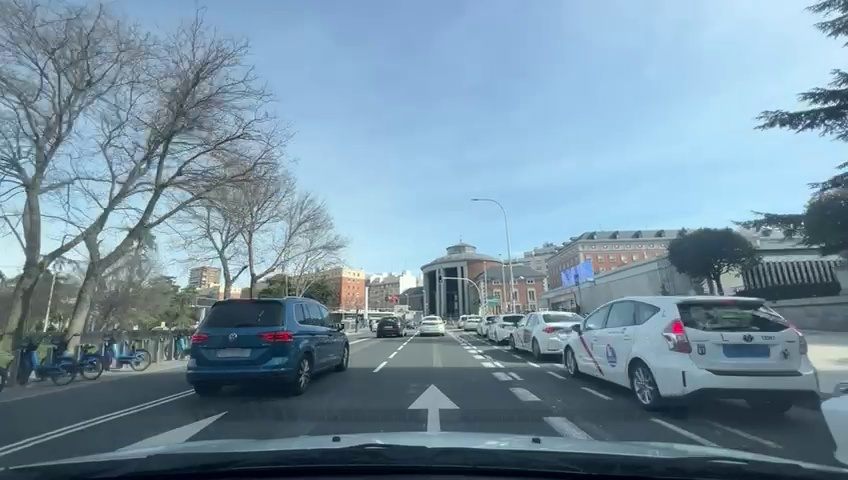
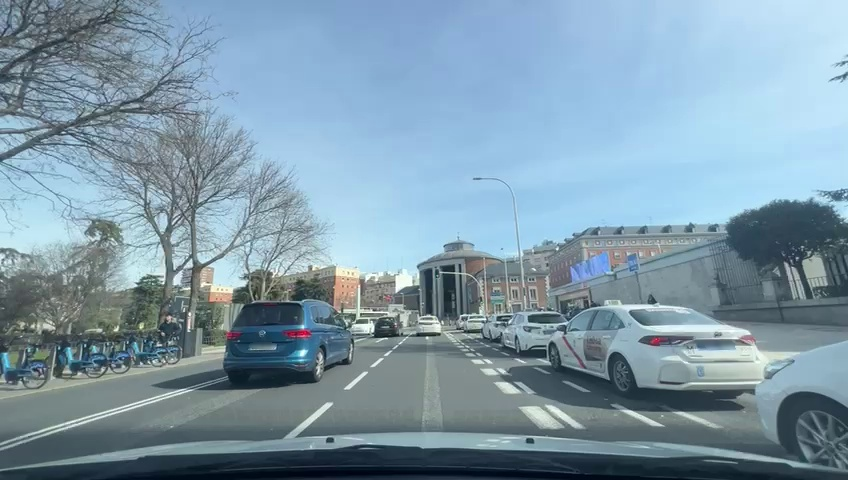
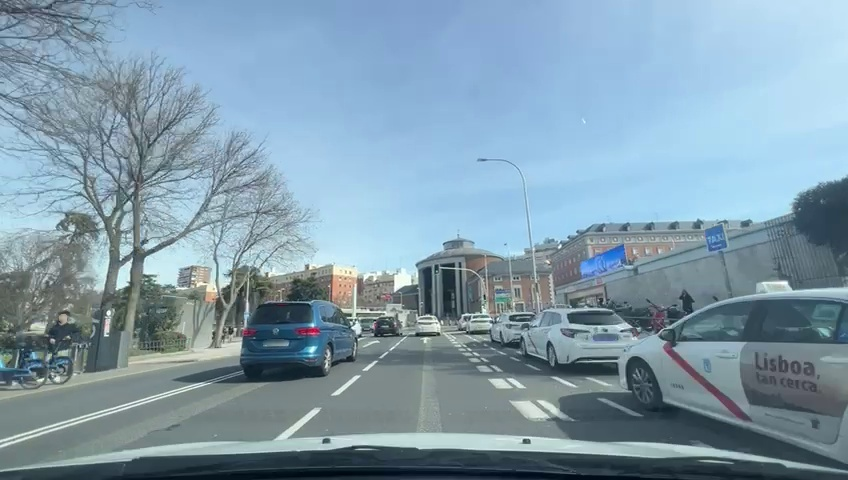
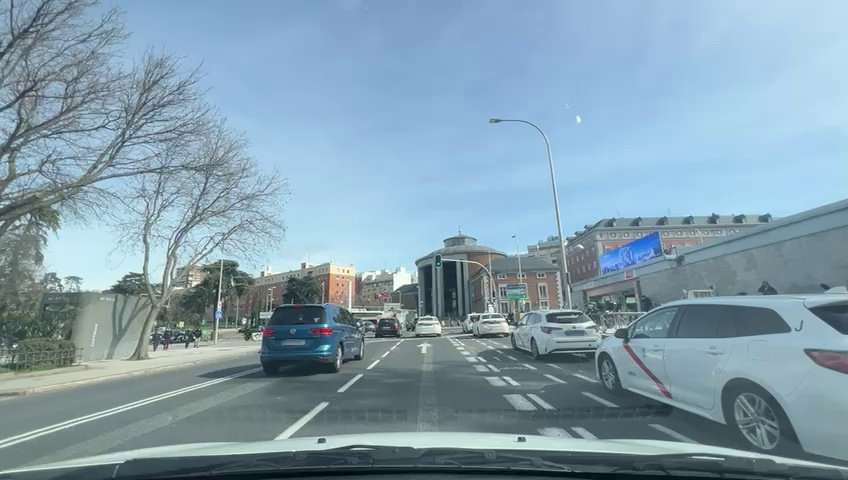
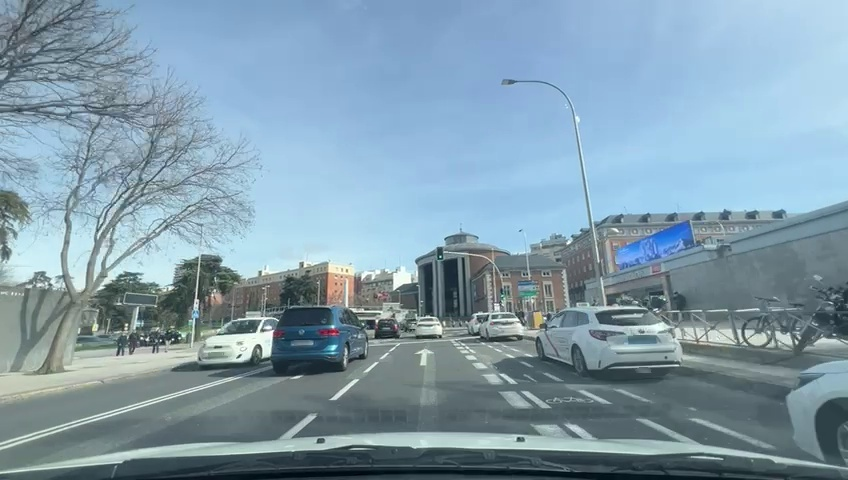
Situation: Lateral parked car
Question: Are vehicles present on the right side of the ego lane?
Answer: Yes
Reasoning: There are parked vehicles on the right side of the ego lane, parked in paralle with respect the ego lane

Situation: Lateral parked car
Question: Are vehicles parked parallel or perpendicular to the roadway near the ego lane?
Answer: Yes
Reasoning: Parked cars are on the right side of the ego lane, and are in parallel

Situation: Lateral parked car
Question: Does the environment indicate an urban road where curbside parking is permitted?
Answer: Yes
Reasoning: Based on the city landscape and type of road, can be considered urban road envioment

Situation: Lateral parked car
Question: Is the ego vehicle traveling in a middle lane with traffic lanes on both sides?
Answer: No
Reasoning: Ego is driving in a two lane road, drivin on the rightest lane

Situation: Lateral parked car
Question: Are vehicles present on the left side of the ego lane?
Answer: No
Reasoning: There are no cars parked on the left. It can be observed some bicicles